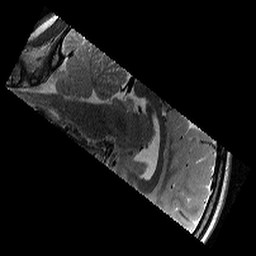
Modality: T2w
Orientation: sagittal
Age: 13
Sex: female
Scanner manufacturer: siemens
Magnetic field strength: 3 T
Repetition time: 9.23 s
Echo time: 0.067 s